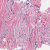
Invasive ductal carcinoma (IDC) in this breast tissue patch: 1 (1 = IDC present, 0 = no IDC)